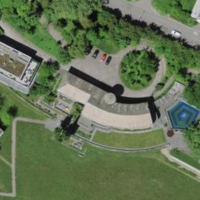
EUNIS habitat code: 55
Species observed at this site:
Geranium sanguineum